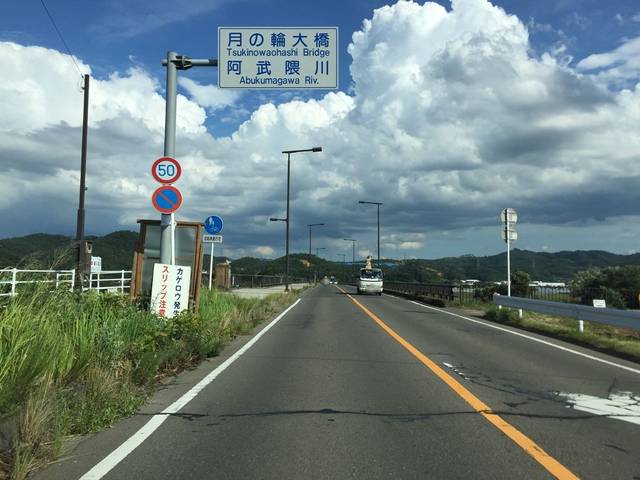
Region: Japan
Coordinates: 37.799, 140.504